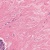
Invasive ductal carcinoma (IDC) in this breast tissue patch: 0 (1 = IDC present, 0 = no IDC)